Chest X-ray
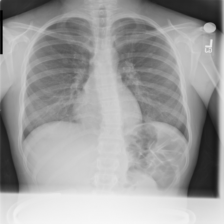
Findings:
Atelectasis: negative
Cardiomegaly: negative
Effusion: negative
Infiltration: negative
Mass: negative
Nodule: negative
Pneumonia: negative
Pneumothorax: negative
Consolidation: negative
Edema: negative
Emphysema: negative
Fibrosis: negative
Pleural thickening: negative
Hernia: negative